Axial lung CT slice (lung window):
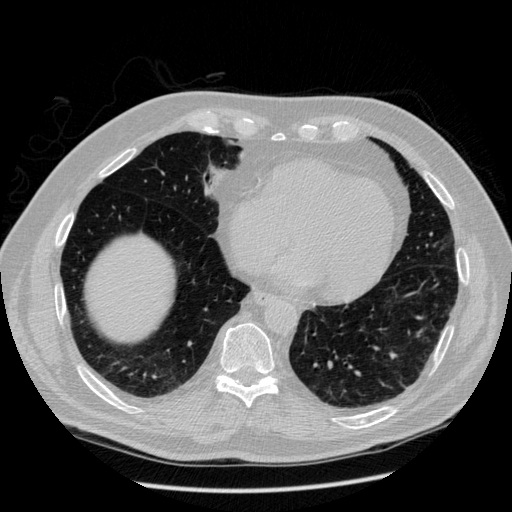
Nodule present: no